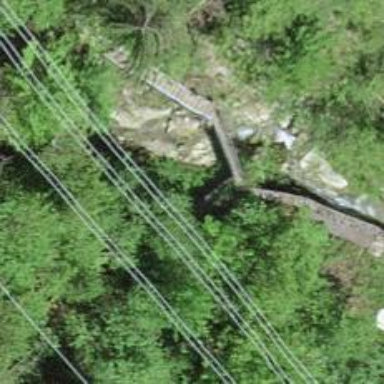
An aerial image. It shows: Dirt path on bridge.